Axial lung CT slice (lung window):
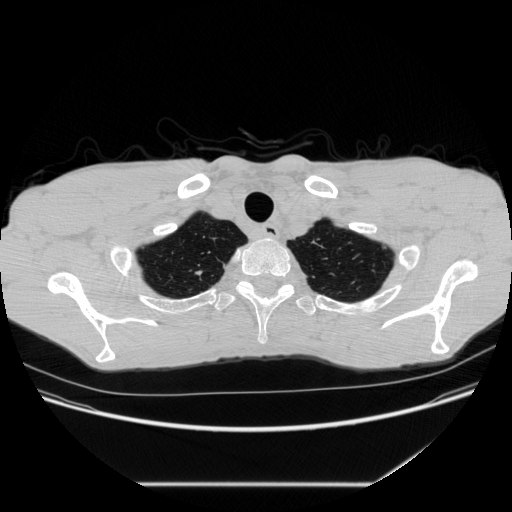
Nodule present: yes
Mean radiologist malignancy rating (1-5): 2.667